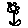
Label: flower